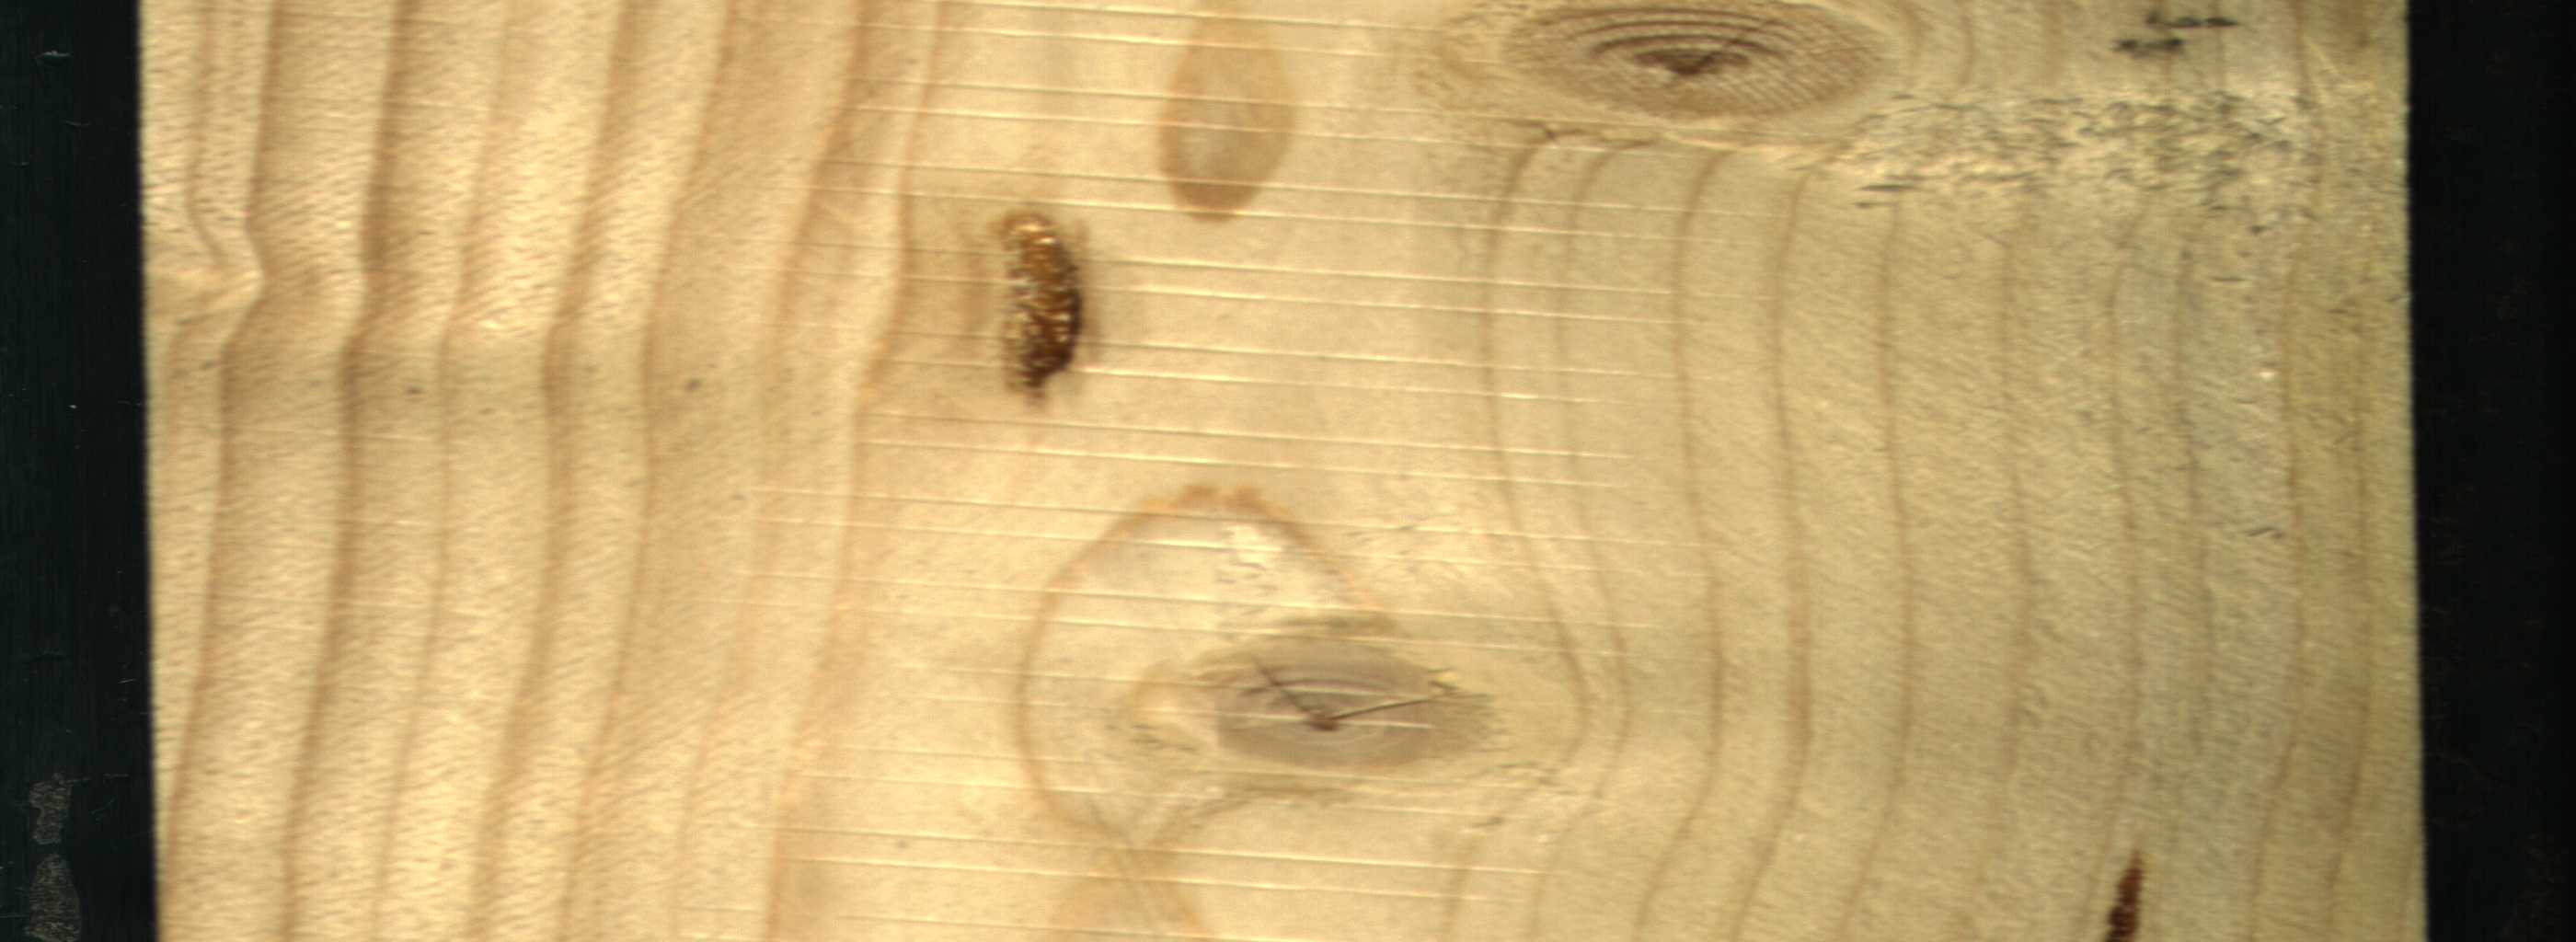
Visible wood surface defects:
resin
resin
Live_Knot
Live_Knot